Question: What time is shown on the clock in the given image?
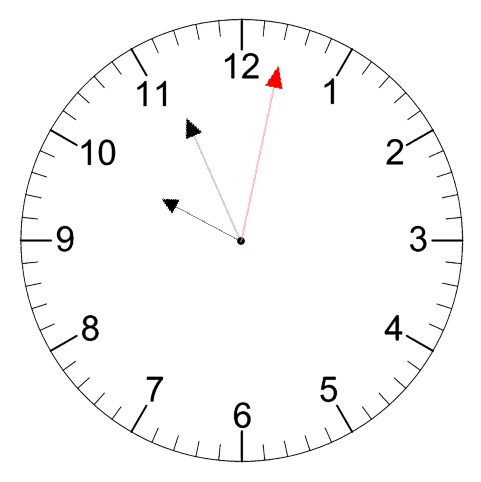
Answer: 09:56:02